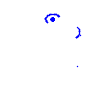
Particle: electron